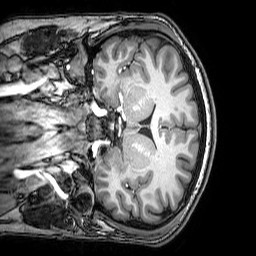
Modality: T1w
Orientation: coronal
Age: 19
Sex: male
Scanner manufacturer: philips
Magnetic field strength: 3 T
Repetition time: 0.008113 s
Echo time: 0.003709 s